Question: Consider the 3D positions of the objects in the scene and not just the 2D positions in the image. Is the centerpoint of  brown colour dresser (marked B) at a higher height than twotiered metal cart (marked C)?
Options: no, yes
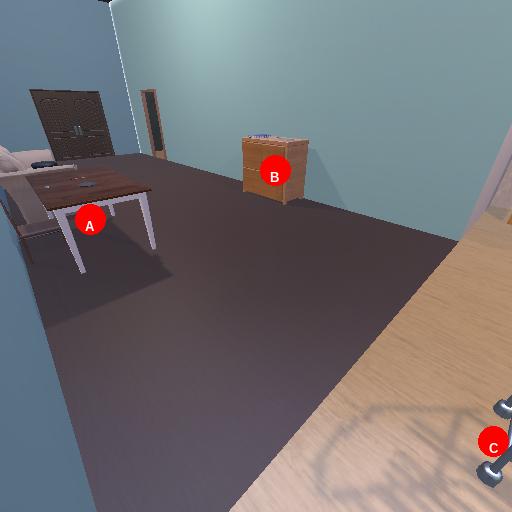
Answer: no